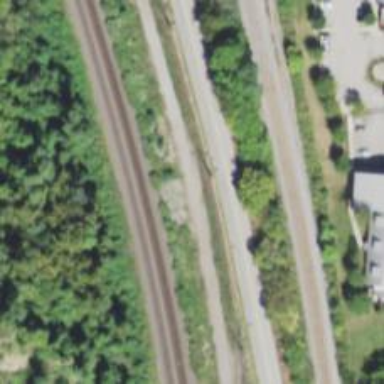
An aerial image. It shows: Viaduct bridge over track road.